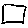
Label: square